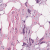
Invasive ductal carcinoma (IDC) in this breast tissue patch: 1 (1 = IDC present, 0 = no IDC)